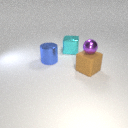
large cyan metal cube to the right of large blue metal cylinder